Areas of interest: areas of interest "Ala Toll Gate"
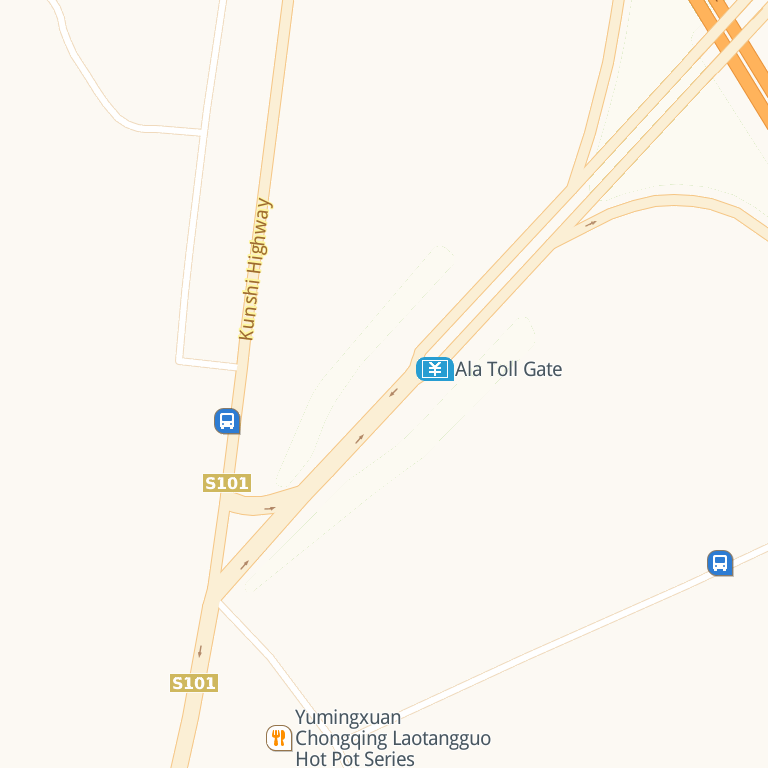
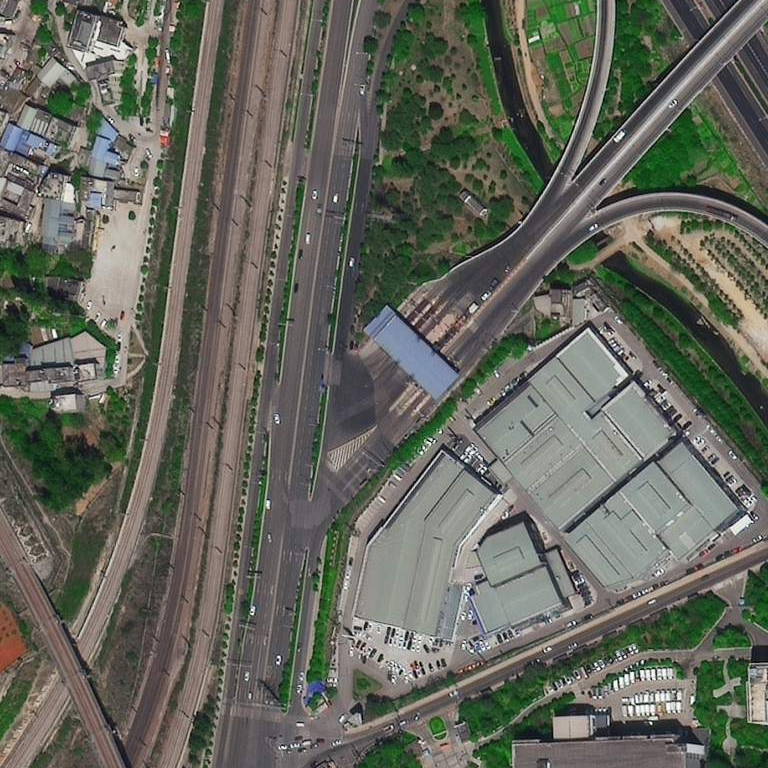